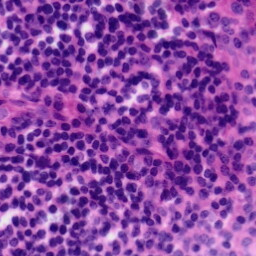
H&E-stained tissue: Tonsil